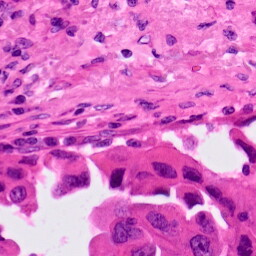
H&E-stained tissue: Lung